Current action and preconditions to check: path_clear

Your task: For each precondition in the list above, predict whether it will hold at this action.

Consider the current scene as observed from the mobile robot's camera, and analyze the predicted future states of all dynamic agents (e.g., people, animals, vehicles, or any moving entities) within the NEXT SECOND.

IMPORTANT: Only answer "very likely" if you are absolutely certain—based on strong, clear evidence—that a dynamic agent will violate the precondition in the predicted future state. Do NOT answer "very likely" for unlikely, ambiguous, or low-probability risks.

Ask yourself for each precondition: Is there a high probability, with clear and convincing evidence, that the predicted future states of any dynamic agent will interfere with the predicted future state of the currently executing action within the NEXT SECOND, causing that precondition to fail?

Assess the risk level based on these predictions. Use "likely" or "very likely" if motions create a clear risk of interference.

Use "neutral" or "improbable" if agents are nearby but their predicted paths are clearly diverging or non-conflicting.

Failure Risk Categories: "very improbable", "improbable", "neutral", "likely", "very likely"

Answer Format: Output ONLY the probability_of_failure value from these categories: "very improbable", "improbable", "neutral", "likely", "very likely"

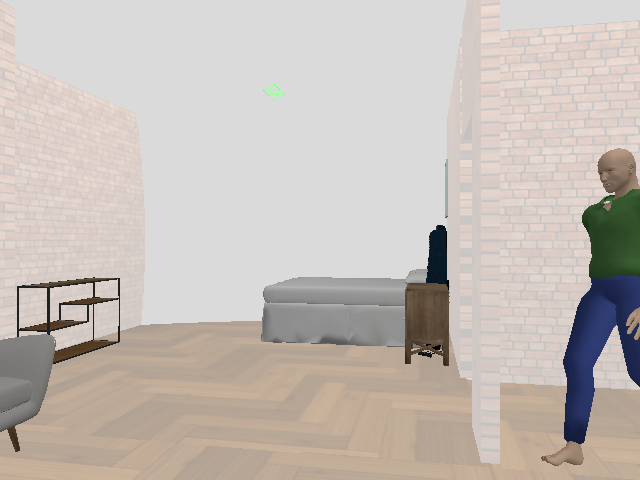

Answer: neutral